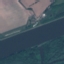
Land use / land cover: River